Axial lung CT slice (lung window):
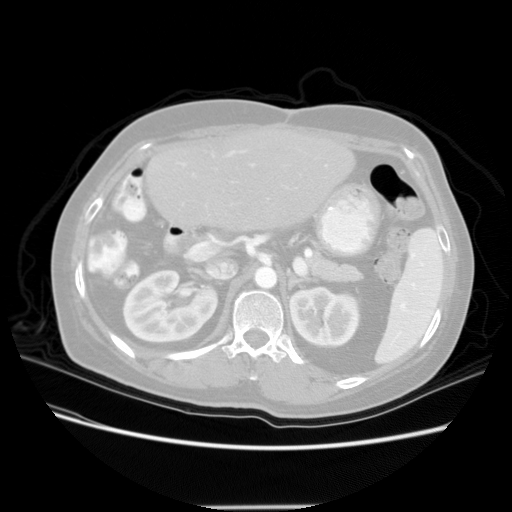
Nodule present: no